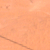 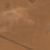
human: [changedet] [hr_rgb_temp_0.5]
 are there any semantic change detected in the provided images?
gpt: No change was made in this area.